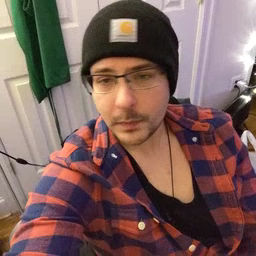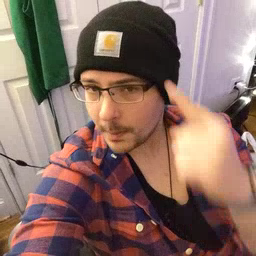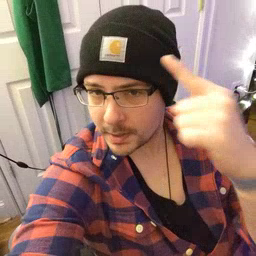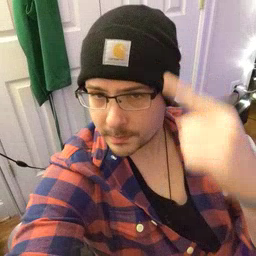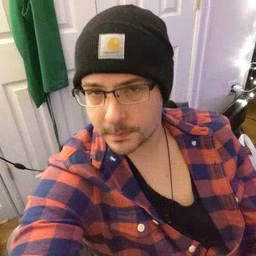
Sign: penny